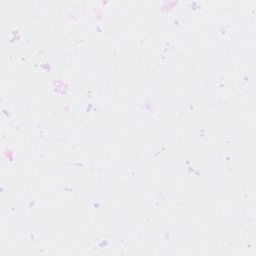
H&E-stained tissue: Breast